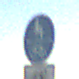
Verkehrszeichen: GemeinsamerGehUndRadweg
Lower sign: EinspurigeFahrzeugeFrei4
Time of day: SunriseSunset
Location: Outdoor (Nature)
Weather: PartlyCloudy
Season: NotSpecified
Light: Natural